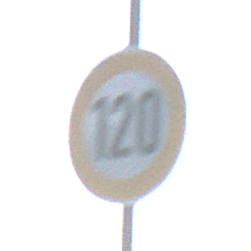
Verkehrszeichen: Geschwindigkeit120
Umgebung: Outdoor, RoadRail
Tageszeit: SunriseSunset
Wetter: Clear
Licht: Natural
Jahreszeit: NotSpecified
Kontrast: HighContrast